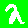
Digit: 2